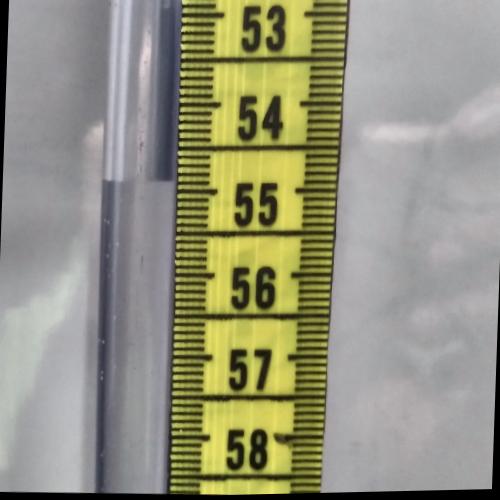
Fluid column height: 54.9 cm